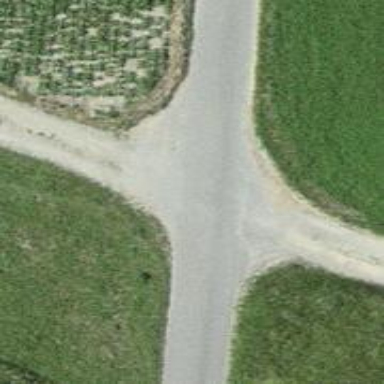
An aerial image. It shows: Unclassified road with asphalt surface.